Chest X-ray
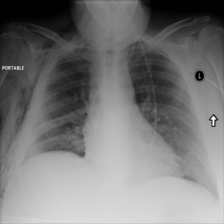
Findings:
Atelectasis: negative
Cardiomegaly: negative
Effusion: positive
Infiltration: positive
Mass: negative
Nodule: negative
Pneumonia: negative
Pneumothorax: negative
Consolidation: negative
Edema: negative
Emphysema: positive
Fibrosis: negative
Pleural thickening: negative
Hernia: negative